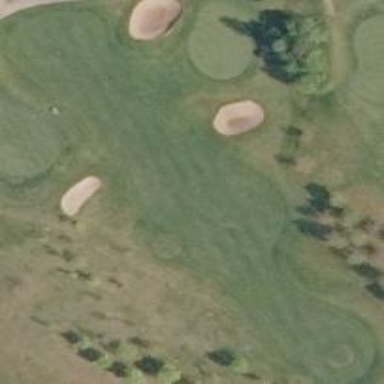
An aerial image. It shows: Golf fairway surrounded by grass.